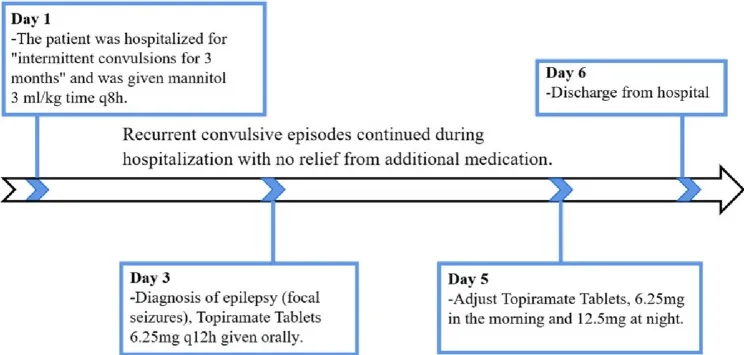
Timeline of the patient's clinical journal.
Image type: chart (chart)